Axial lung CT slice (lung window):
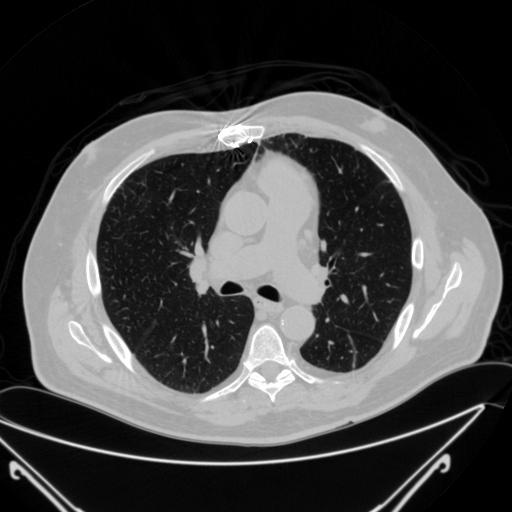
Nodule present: no